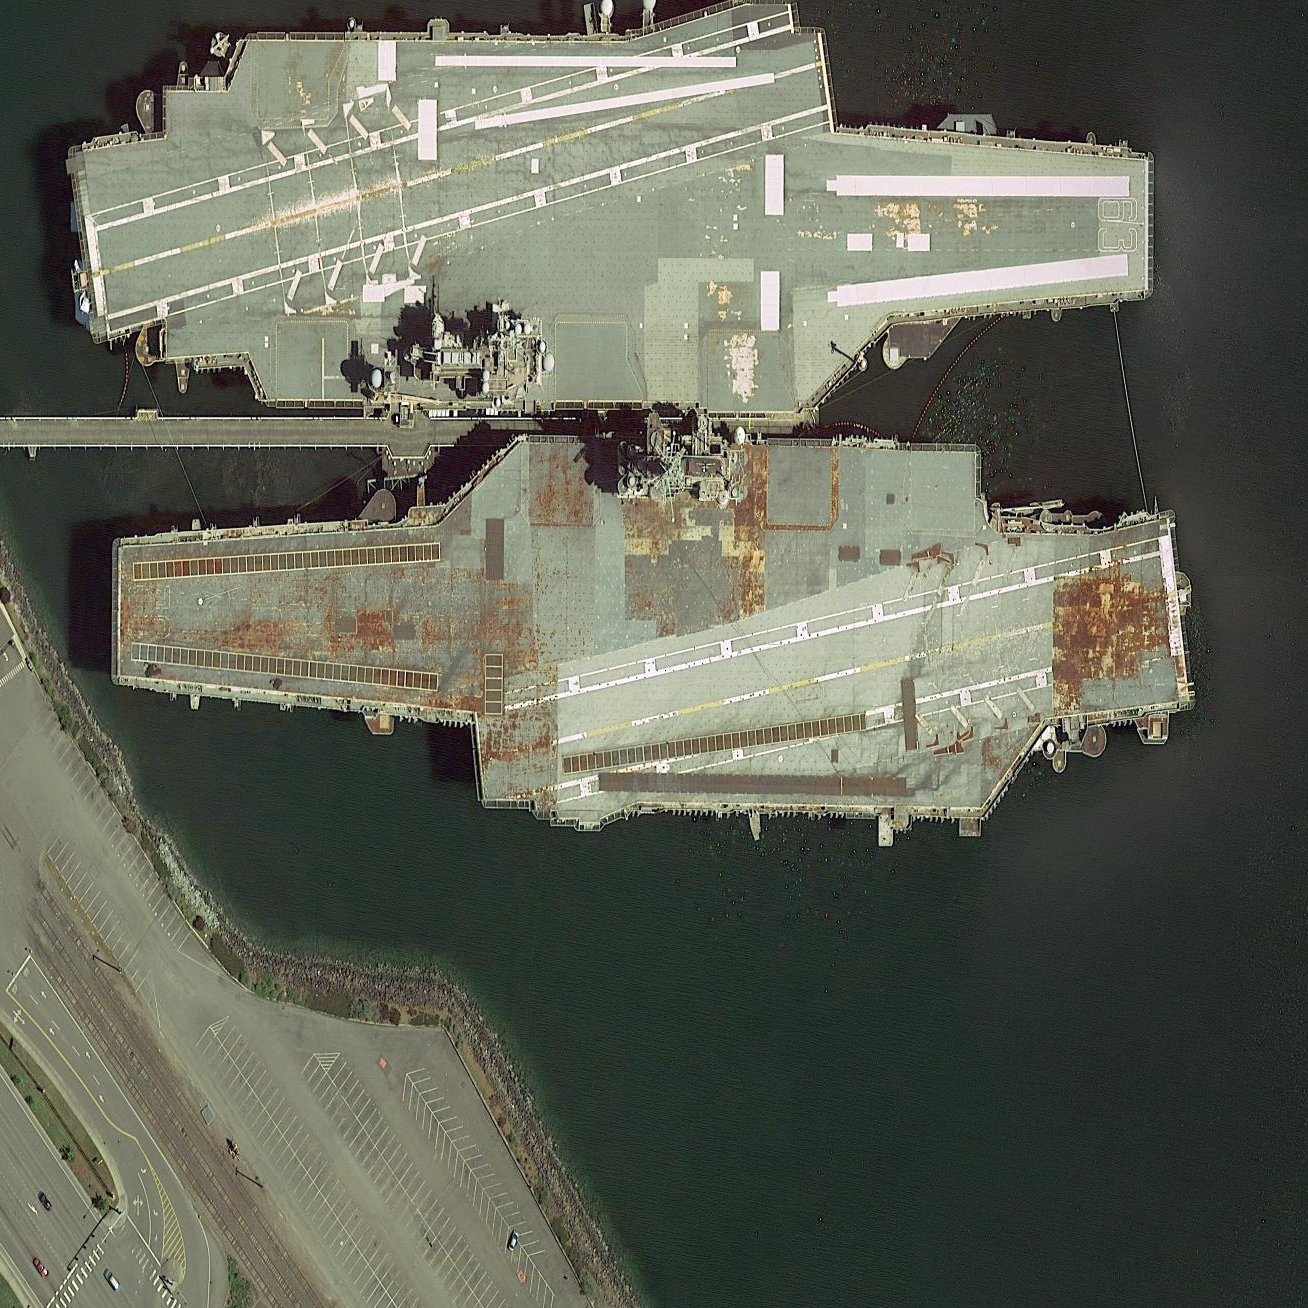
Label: aircraft_carrier